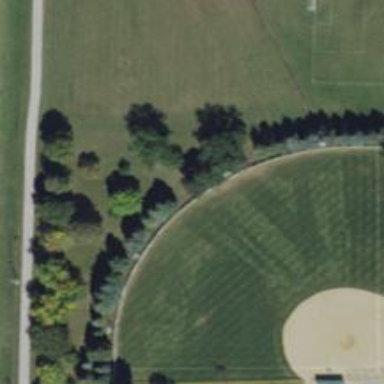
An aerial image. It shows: Softball pitch used for baseball games.